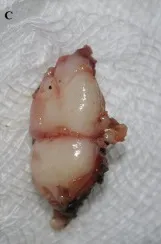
Clinical view of the denture-induced fibrous hyperplasia after laser excision.
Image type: medical_photograph (other_medical_photograph)